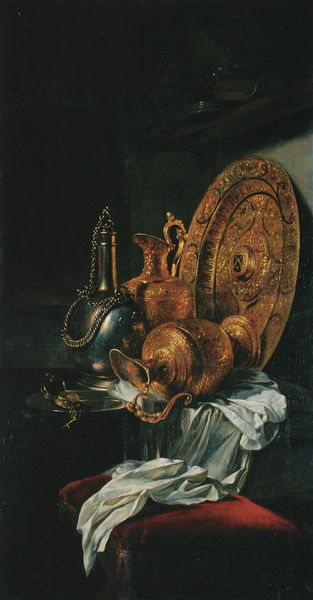
Titel: Stilleben mit Feldflasche aus Zinn, stehenden und liegenden vergoldeten Schenkkannen und großer getriebener und vergoldeter Silberschale
Künstler: Willem Kalf
Standort: Rouen
Institution: Musée des Beaux-Arts
Schlagwörter: dunkel, gemälde, weiß, braun, glas, licht, schwarz, stuhl, tisch, rot, tuch, malerei, flasche, regal, wand, samt, silber, stehen, teller, tischtuch, dunkelheit, gold, stoff, kanne, krug, stilleben, stillleben, vase, liegen, düster, kette, hocker, schemel, kissen, polster, vasen, platte, liegend, drapierung, keller, arrangement, zinn, kupfer, ölmalerei, karaffe, schaten, wasserkanne, umgefallen, schatz, klavierhocker, morgenland, umgekippt, kupfergeschirr, öl auf leinwand, 18. jahrhundert, 16. jahrhundert, 17. jahrhundert, stillebe, morgenla d, kanne krug